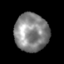
Tissue: skin
Cell type: Epithelial cells
Senescence score: 0.2538
Nuclear area (px): 1260
Mean DAPI intensity: 134.48